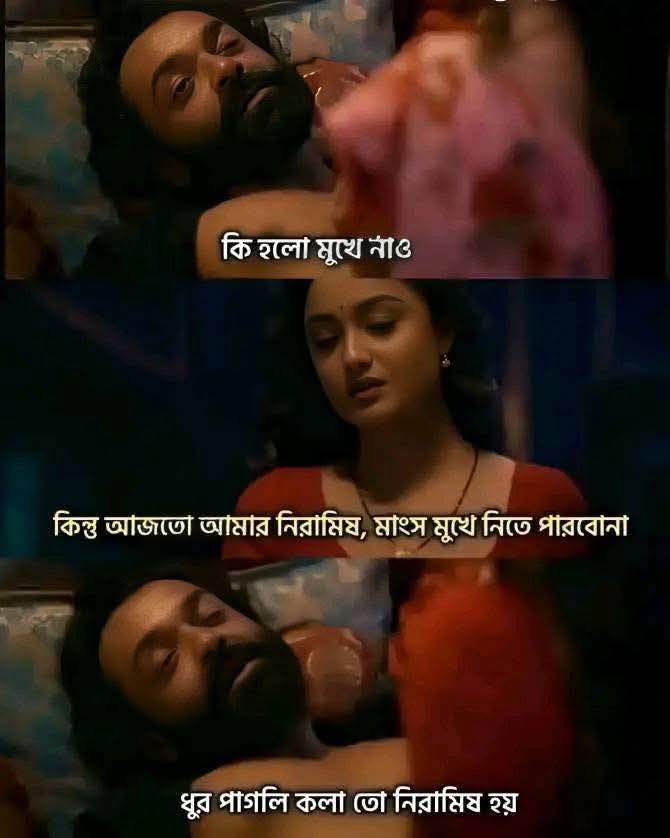
Text: কি হলো মুখে নাও
কিন্তু আজতো আমার নিরামিষ, মাংস মুখে নিতে পারবোনা
ধুর পাগলি কলা তো নিরামিষ হয়
Label: Non Hate